Interaction volume radius: 10 \u00c5
Interaction volume height: 15 \u00c5
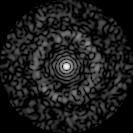
Disorder parameter: 0.8615